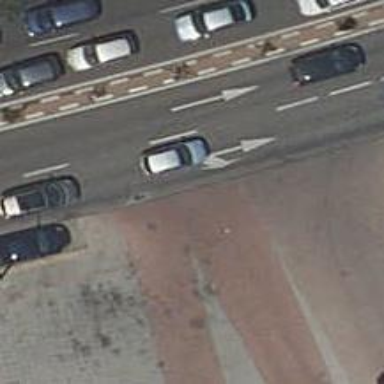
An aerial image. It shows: Primary highway with separate sidewalk.